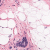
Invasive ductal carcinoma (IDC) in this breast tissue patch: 0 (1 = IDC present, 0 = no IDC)